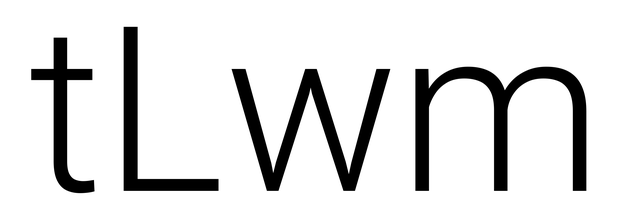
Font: Roboto_Light